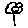
Label: flower